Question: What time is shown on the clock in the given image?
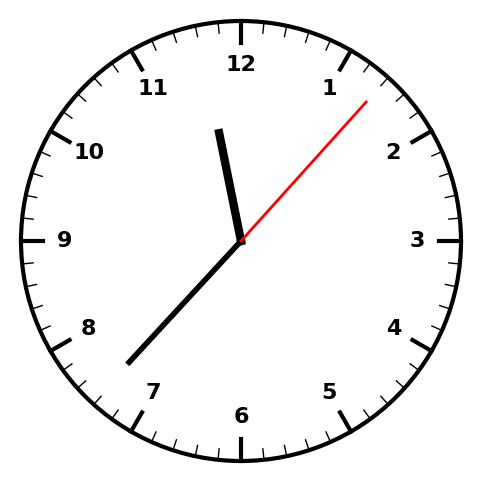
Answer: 11:37:07